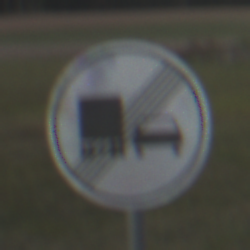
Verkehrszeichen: EndeUeberholverbotKraftfahrzeuge
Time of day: SunriseSunset
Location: Outdoor (Nature)
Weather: PartlyCloudy
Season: NotSpecified
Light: Natural